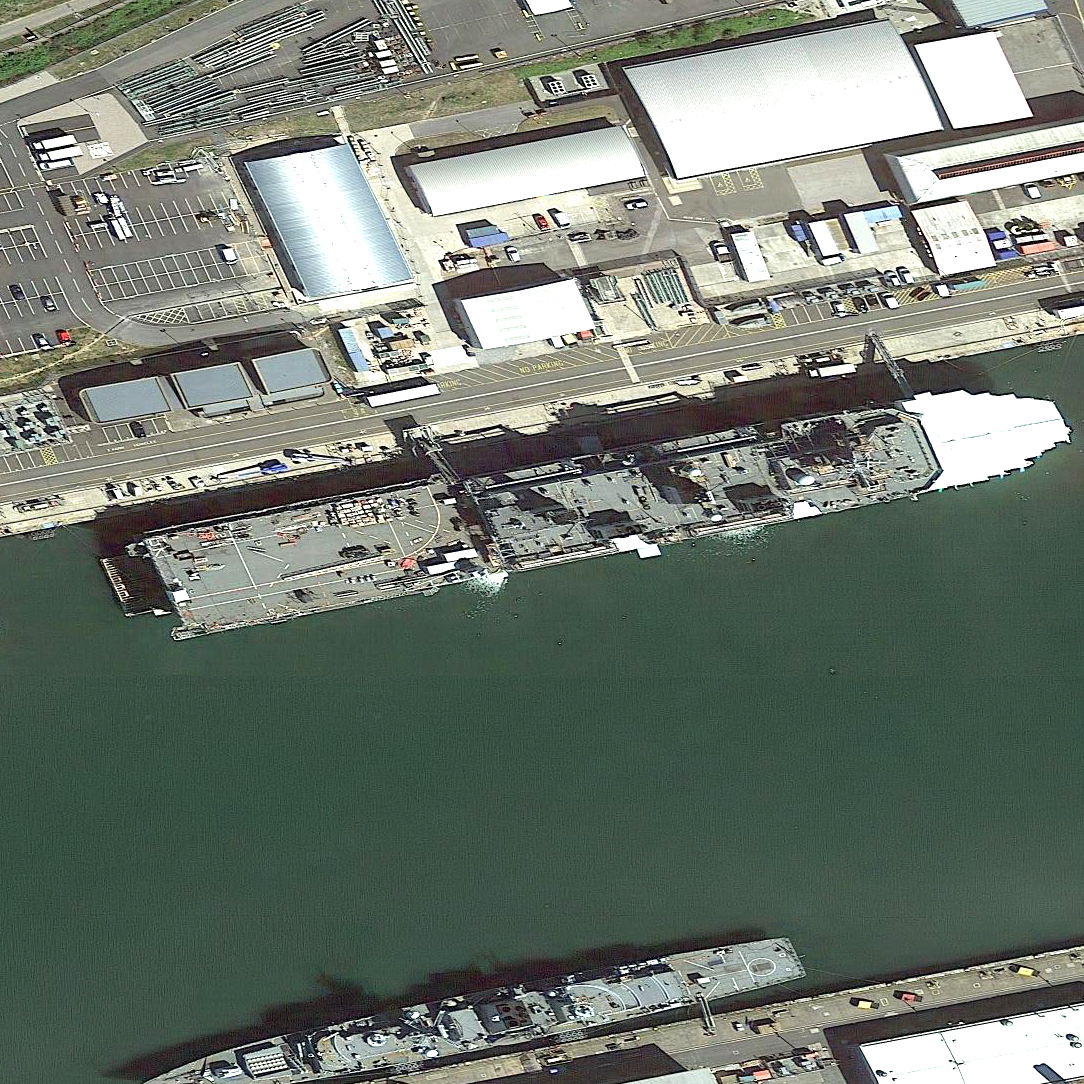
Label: assault